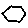
Label: hexagon